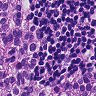
Metastatic tissue present: yes